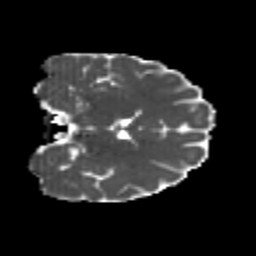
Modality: MD
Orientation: coronal
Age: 22
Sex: male
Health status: healthy
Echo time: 0.074 s